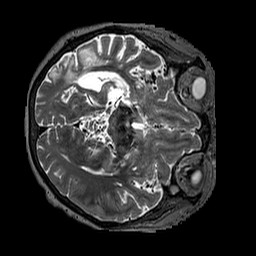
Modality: T2w
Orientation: axial
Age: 69
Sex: female
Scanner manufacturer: siemens
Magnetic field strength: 3 T
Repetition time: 3.2 s
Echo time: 0.567 s